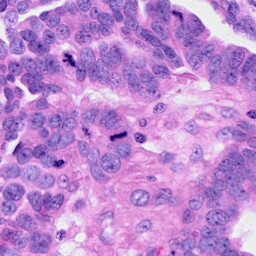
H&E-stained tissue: Ovarian